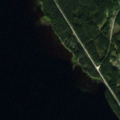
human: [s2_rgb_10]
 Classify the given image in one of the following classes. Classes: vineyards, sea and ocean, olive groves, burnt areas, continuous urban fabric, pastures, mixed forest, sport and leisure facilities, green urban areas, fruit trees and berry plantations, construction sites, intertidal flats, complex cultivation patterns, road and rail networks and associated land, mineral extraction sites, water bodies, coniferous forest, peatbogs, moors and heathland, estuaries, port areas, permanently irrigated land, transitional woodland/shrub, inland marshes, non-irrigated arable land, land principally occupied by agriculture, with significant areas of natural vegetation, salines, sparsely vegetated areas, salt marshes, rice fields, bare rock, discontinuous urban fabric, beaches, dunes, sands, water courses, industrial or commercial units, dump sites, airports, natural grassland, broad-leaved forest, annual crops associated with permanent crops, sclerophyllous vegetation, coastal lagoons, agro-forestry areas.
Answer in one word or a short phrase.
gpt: coniferous forest, water bodies